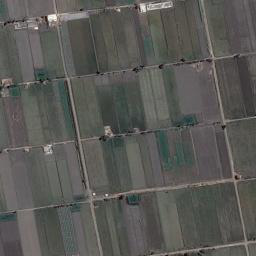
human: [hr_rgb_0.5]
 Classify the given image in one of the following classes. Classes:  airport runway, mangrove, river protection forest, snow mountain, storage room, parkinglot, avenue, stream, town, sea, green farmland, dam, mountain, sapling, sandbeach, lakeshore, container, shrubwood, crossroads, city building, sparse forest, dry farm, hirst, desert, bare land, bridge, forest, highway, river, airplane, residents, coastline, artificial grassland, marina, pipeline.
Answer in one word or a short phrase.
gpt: green farmland